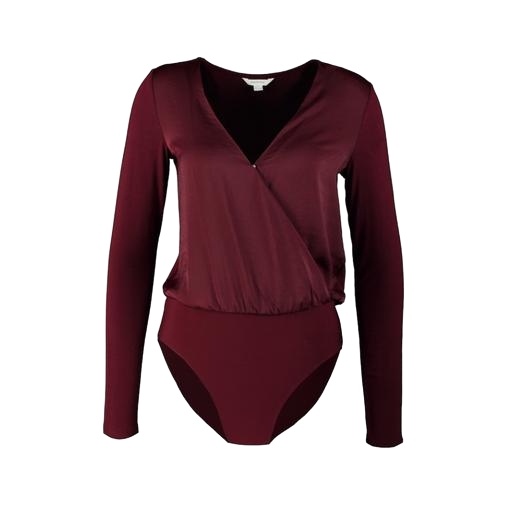
casual and long sleeves, red and long sleeve, silky classy long sleeved outfit, white background